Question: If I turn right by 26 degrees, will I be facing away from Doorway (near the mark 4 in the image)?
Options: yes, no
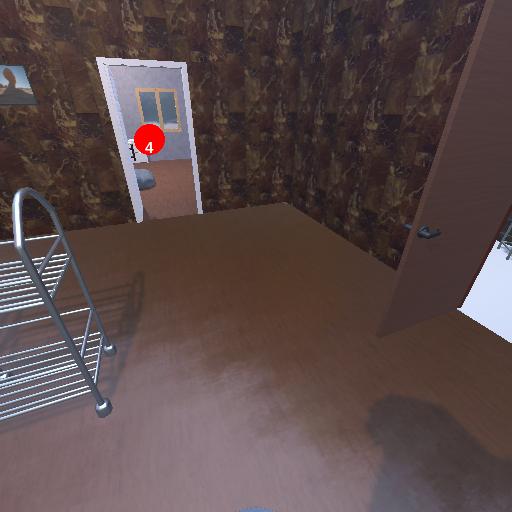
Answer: yes